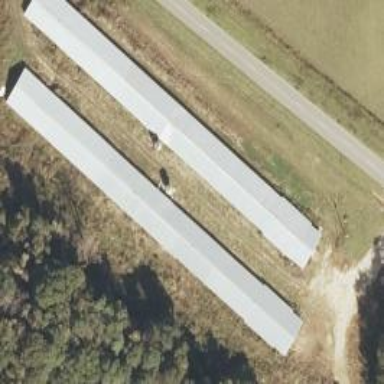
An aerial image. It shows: Poultry farmyard.